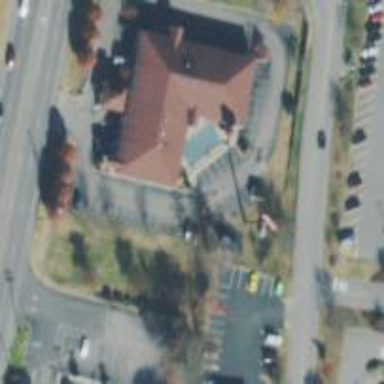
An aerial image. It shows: Hotel building that serves as motel for tourists.